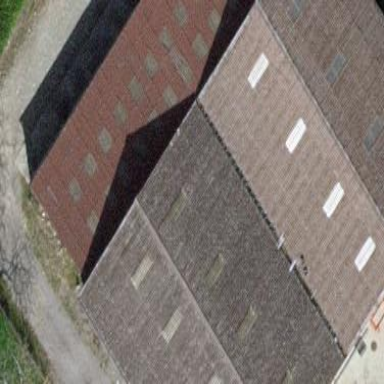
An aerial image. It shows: Shed.